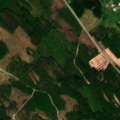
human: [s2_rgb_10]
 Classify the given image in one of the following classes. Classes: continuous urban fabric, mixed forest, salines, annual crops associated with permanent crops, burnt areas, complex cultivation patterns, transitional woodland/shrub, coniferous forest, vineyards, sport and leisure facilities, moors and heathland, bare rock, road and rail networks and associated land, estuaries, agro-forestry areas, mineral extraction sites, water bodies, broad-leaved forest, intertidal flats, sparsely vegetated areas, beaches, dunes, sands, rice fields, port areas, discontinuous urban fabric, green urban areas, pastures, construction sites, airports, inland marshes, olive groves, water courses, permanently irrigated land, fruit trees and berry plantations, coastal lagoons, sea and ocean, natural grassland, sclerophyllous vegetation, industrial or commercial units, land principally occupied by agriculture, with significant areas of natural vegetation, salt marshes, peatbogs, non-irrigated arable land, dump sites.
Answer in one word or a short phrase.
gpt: land principally occupied by agriculture, with significant areas of natural vegetation, coniferous forest, mixed forest, transitional woodland/shrub, water bodies